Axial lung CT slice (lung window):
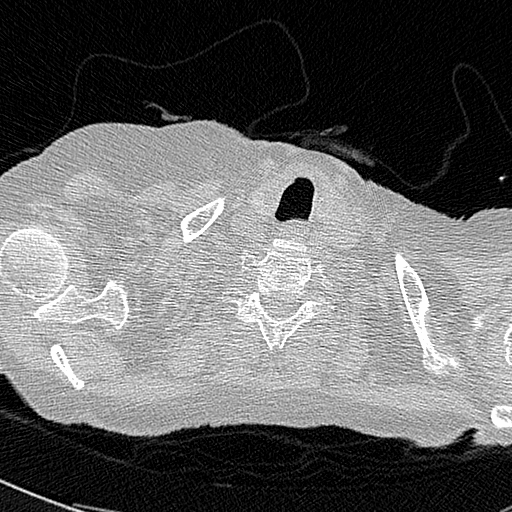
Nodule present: no